Question: So I'm trying to make a listbox with 2 buttons.
Listbox is supposed to display files from a specific folder (I get back to this)
And the two buttons are supposed to be called "Set.." (As in set directory)
and Update (As the list will be refreshed (Something I do every time the Windows Form Runs.
So as of now, when I start my application, and go to the form with the listbox, the listbox is empty. When pressing "Update", the List box picks up files from an address located on my Harddrive (So this is a static address located in my code).
It also finds 7 different extensions (Filetypes), and lists all of them correctly.
My problem is as follows, I want the set Button to open a File Dialog for the user on First-Time Runtime, so the user himself can choose what folder the program "Indexes or Searches" if you will. And then when he runs the application again, and finds the listbox, he can only press Update, and the listbox shows the content of the folder he choose last time.
The Set - button doesn't do anything in my code right now.
Second up, I want each filetype to be labeled or colored with a specific color.
Like; .txt should be blue, .jpg is red, ect..
Running Visual Studio 2013 if that helps.
Also, when checking my code, if you have any suggestions too, how I can improve the code, make it easier, shorter, and just to change things to avoid duplicate codes, please let me know.
Here is from the Design in VS2013

Code:
'''
Private Sub Form_Load(sender As Object, e As EventArgs) Handles Me.Load
FolderBrowserDialog1.SelectedPath = "xxx\xxx\xxx\xxx"
System.IO.Directory.GetCurrentDirectory()
Private Sub updateButtonGame_Click(ByVal sender As System.Object, ByVal e As System.EventArgs) Handles updateButtonGame.Click
If FolderBrowserDialog1.SelectedPath = "xxx\xxx\xxx\xxx" Then
ListFiles(FolderBrowserDialog1.SelectedPath)
End If
End Sub
Private Sub ListFiles(ByVal folderPath As String)
filesListBox.Items.Clear()
Dim fi = From f In New IO.DirectoryInfo(FolderBrowserDialog1.SelectedPath).GetFiles().Cast(Of IO.FileInfo)() _
Where f.Extension = ".z64" OrElse f.Extension = ".nds" OrElse f.Extension = ".BIN" OrElse f.Extension = ".smc" OrElse f.Extension = ".ISO" OrElse f.Extension = ".nes" OrElse f.Extension = ".gb"
Order By f.Extension
Select f
For Each fileInfo As System.IO.FileInfo In fi
filesListBox.Items.Add(fileInfo.Name)
Next
End Sub
'''
Another thing, this is more optional..
My list is completely black, so I choose to have the "Items" in the Listbox turn Light gray.
I played around with something called e.Graphics in hope to achieve Coloring a specific filetype, and it turned ALL items either Black, Red, or whatever I put it to.
But after removing the code, all Items turns into the same color as the Background color of the Listbox. So I can no longer see the elements actually being there, other than the Scroll-bar popping up on the side (Since its many Items in the folder I picked)
Also, I am not that good with coding/visual studio yet, as I started around 1 week ago to date.
Started with VB 2010 and then went to VS2013 to see if I managed to fix some issues, also related to List Box.
If I explained rather poorly, let me know and I'll update with better info.
Project was also first created in VB 2010, and then "Migrated" or opened in VS 2013.
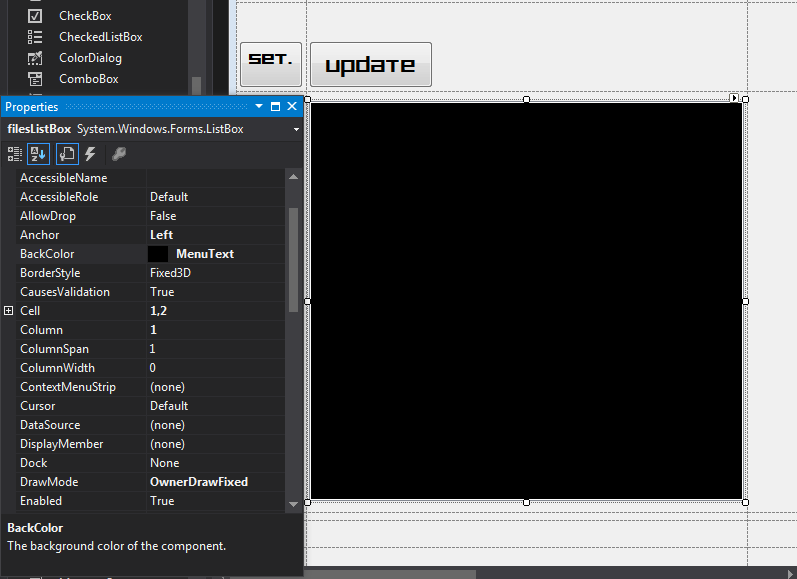
Answer: A much, much better way to do this is with a 'ListView' and an 'ImageList' with some standard images for Text, Image, PDF etc in the list, then just set the image key for each item when you add them to the list.
Alternatively, you could emulate the same thing in a listbox (using 'OwnerDrawFixed') to draw a specified image to indicate the file type. A really good way to implement this is as an 'ExtenderProvider' using code similar to that below as a starting point. As an EP, you can link any cbo or listbox to an image list to provide image cues very much like the 'ListView' works:

The reason you do not see your colored item idiom very often is that whatever colors you pick will not look right on all systems. The more colors, the more likely and more often they wont have enough contrast, be readable etc with the user's color scheme. You also dont need a "Legend" to explain what the colors mean - an image is self explanatory. That said, the 'DrawItem' code would be something like this:
NB: Listbox control is set to 'OwnerDrawFixed', 'ItemHeight' = 16
'''
Private Sub lb_DrawItem(sender As Object,
e As DrawItemEventArgs) Handles lb.DrawItem
Dim TXT As Color = Color.Black
Dim JPG As Color = Color.Green
Dim PDF As Color = Color.Blue
Dim EXE As Color = Color.Gray
Dim SEL As Color = SystemColors.HighlightText
Dim thisColor As Color = Color.Orange
Dim ndx As Integer = e.Index
' isolate ext ans text to draw
Dim text As String = lb.Items(ndx).ToString()
Dim ext As String = System.IO.Path.GetExtension(text).ToLowerInvariant
' dont do anything if no item being drawn
If ndx = -1 Then Exit Sub
' default
e.DrawBackground()
' color selector
Select Case ext
Case ".jpg"
thisColor = JPG
Case ".txt"
thisColor = TXT
Case ".exe"
thisColor = EXE
Case ".pdf"
thisColor = PDF
End Select
' override color to use default when selected
If (e.State And DrawItemState.Selected) = DrawItemState.Selected Then
thisColor = SEL
End If
' render the text
TextRenderer.DrawText(e.Graphics, text, lb.Font, e.Bounds,
thisColor, TextFormatFlags.Left)
' default
e.DrawFocusRectangle()
End Sub
'''
Result: